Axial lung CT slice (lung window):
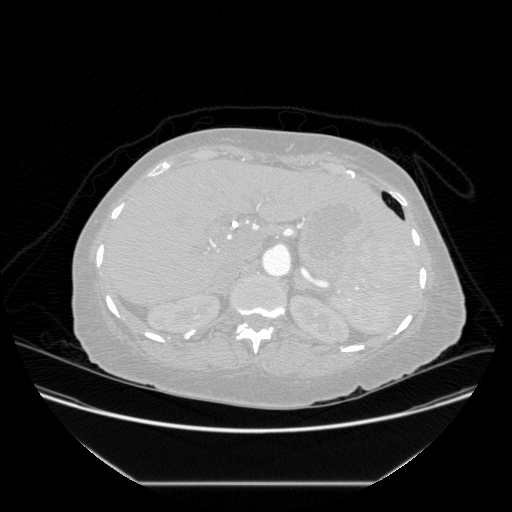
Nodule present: no